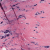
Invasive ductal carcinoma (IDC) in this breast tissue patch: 1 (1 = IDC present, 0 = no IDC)